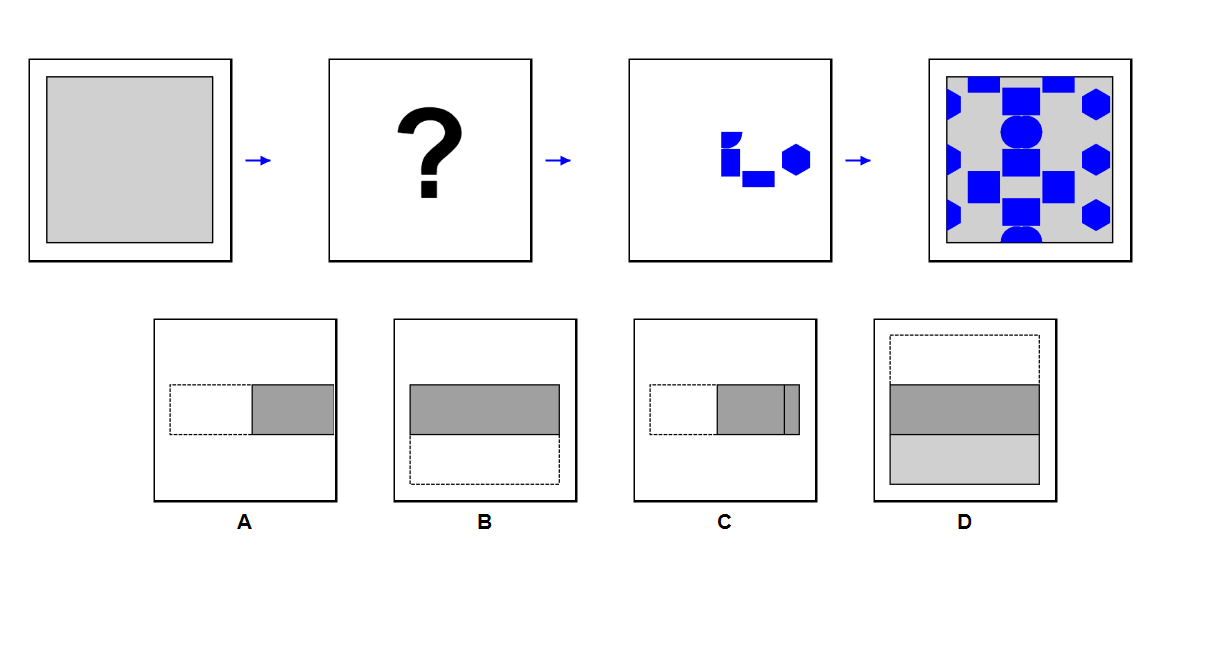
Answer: A